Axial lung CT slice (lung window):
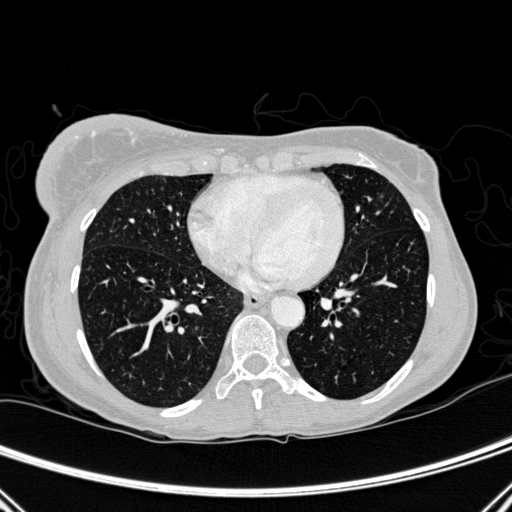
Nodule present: no